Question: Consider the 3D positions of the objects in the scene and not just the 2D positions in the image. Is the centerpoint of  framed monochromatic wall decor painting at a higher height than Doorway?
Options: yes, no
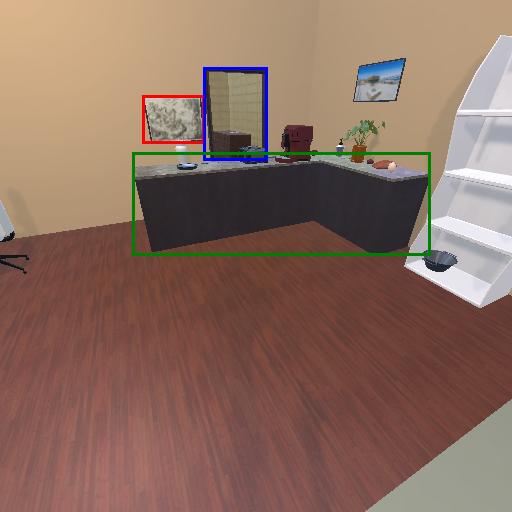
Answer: yes